九年级 · 度量几何学
已知, 如图, 四边形 $A B C D$ 内接于 $\odot O, A B$ 为 $\odot O$ 的直径, $M N$ 切 $\odot O$ 于 $C, \angle B C M=38$. $^{\circ}$,则 $\angle A D C$ 的度数为 $(\quad)$
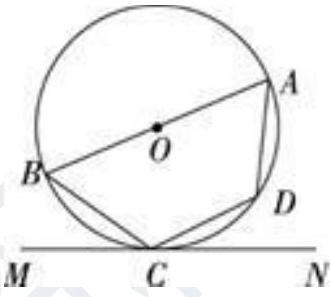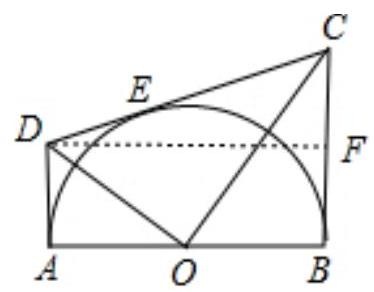
A. $142^{\circ}$
B. $128^{\circ}$
C. $104^{\circ}$
D. $52^{\circ}$

答案: B
解析: 过 $D$ 作 $D F \perp B C$ 于 $F$, 则 $\angle D F B=90^{\circ}$,

$\because A D 、 B C$ 分别切 $\odot O$ 于 $A 、 B$ 两点, $C D$ 切 $\odot O$ 于点 $E$,

$\therefore A D=D E, B C=C E, \angle D A B=\angle C B A=90^{\circ}$,

$\therefore$ 四边形 $A D F B$ 是矩形,

$\therefore A D=B F, A B=D F$,

$\because A D=3, B C=\frac{16}{3} \frac{16}{3}, A D=D E, B C=C E$,

$\therefore D E=3, C E=\frac{16}{3} \frac{16}{3}$,

$\therefore D C=3+\frac{16}{3} \frac{16}{3}=\frac{25}{3} \frac{25}{3}, C F=B C-A D=\frac{16}{3} \frac{16}{3}-3=\frac{77}{3}$,

在 $R t \triangle C F D$ 中, 由勾股定理得: $D F=\sqrt{D C^{2}-C F^{2}} \sqrt{D C^{2}-C F^{2}}=\sqrt{\left(\frac{25}{3}\right)^{2}-\left(\frac{7}{3}\right)^{2}}=8$,

即 $A B=D F=8 ，$

即四边形 $A B C D$ 的周长是 $A D+D C+B C+A B=3+\frac{25}{3}+\frac{16}{3}+8=\frac{74}{3}$,

故选 $D$.